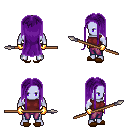
a pixel art fantasy rpg character, male body template, dark elf, purple skin, maroon sleeveless shirt, magenta pants, purple extra-long hairstyle, gold gloves, brown slippers, spear, four views (front, back, left, right), 2x2 character sprite sheet, small pixel art, hard edges, no anti-aliasing